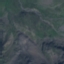
Label: HerbaceousVegetation